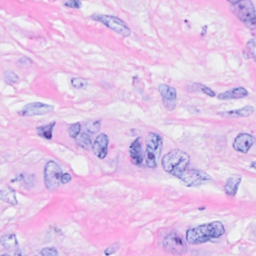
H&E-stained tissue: Breast